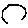
Label: hexagon